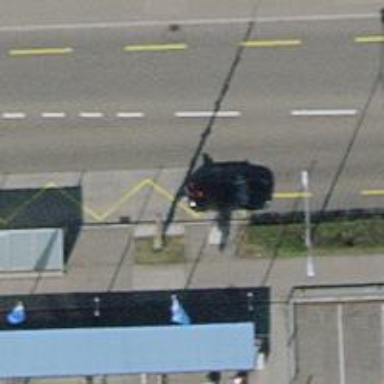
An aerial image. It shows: Platform with asphalt surface and shelter. It is designed for public transport.